Aerial crown-view tile of a tropical tree (Barro Colorado Island, Panama), acquired 20241112:
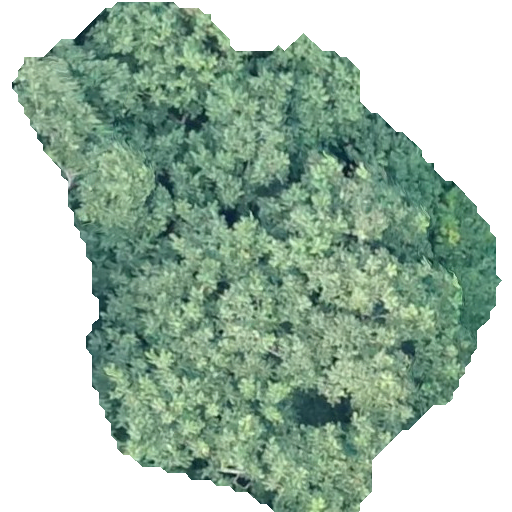
Species: Spondias radlkoferi
GBIF accepted scientific name: Spondias radlkoferi
Crown area: 253.864 m²